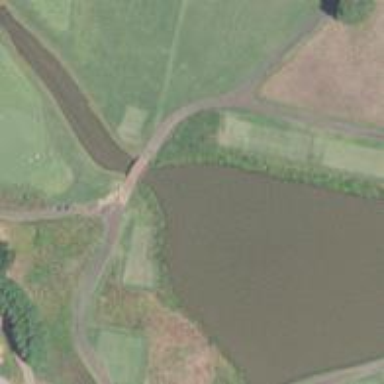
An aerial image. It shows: View of golf hole.